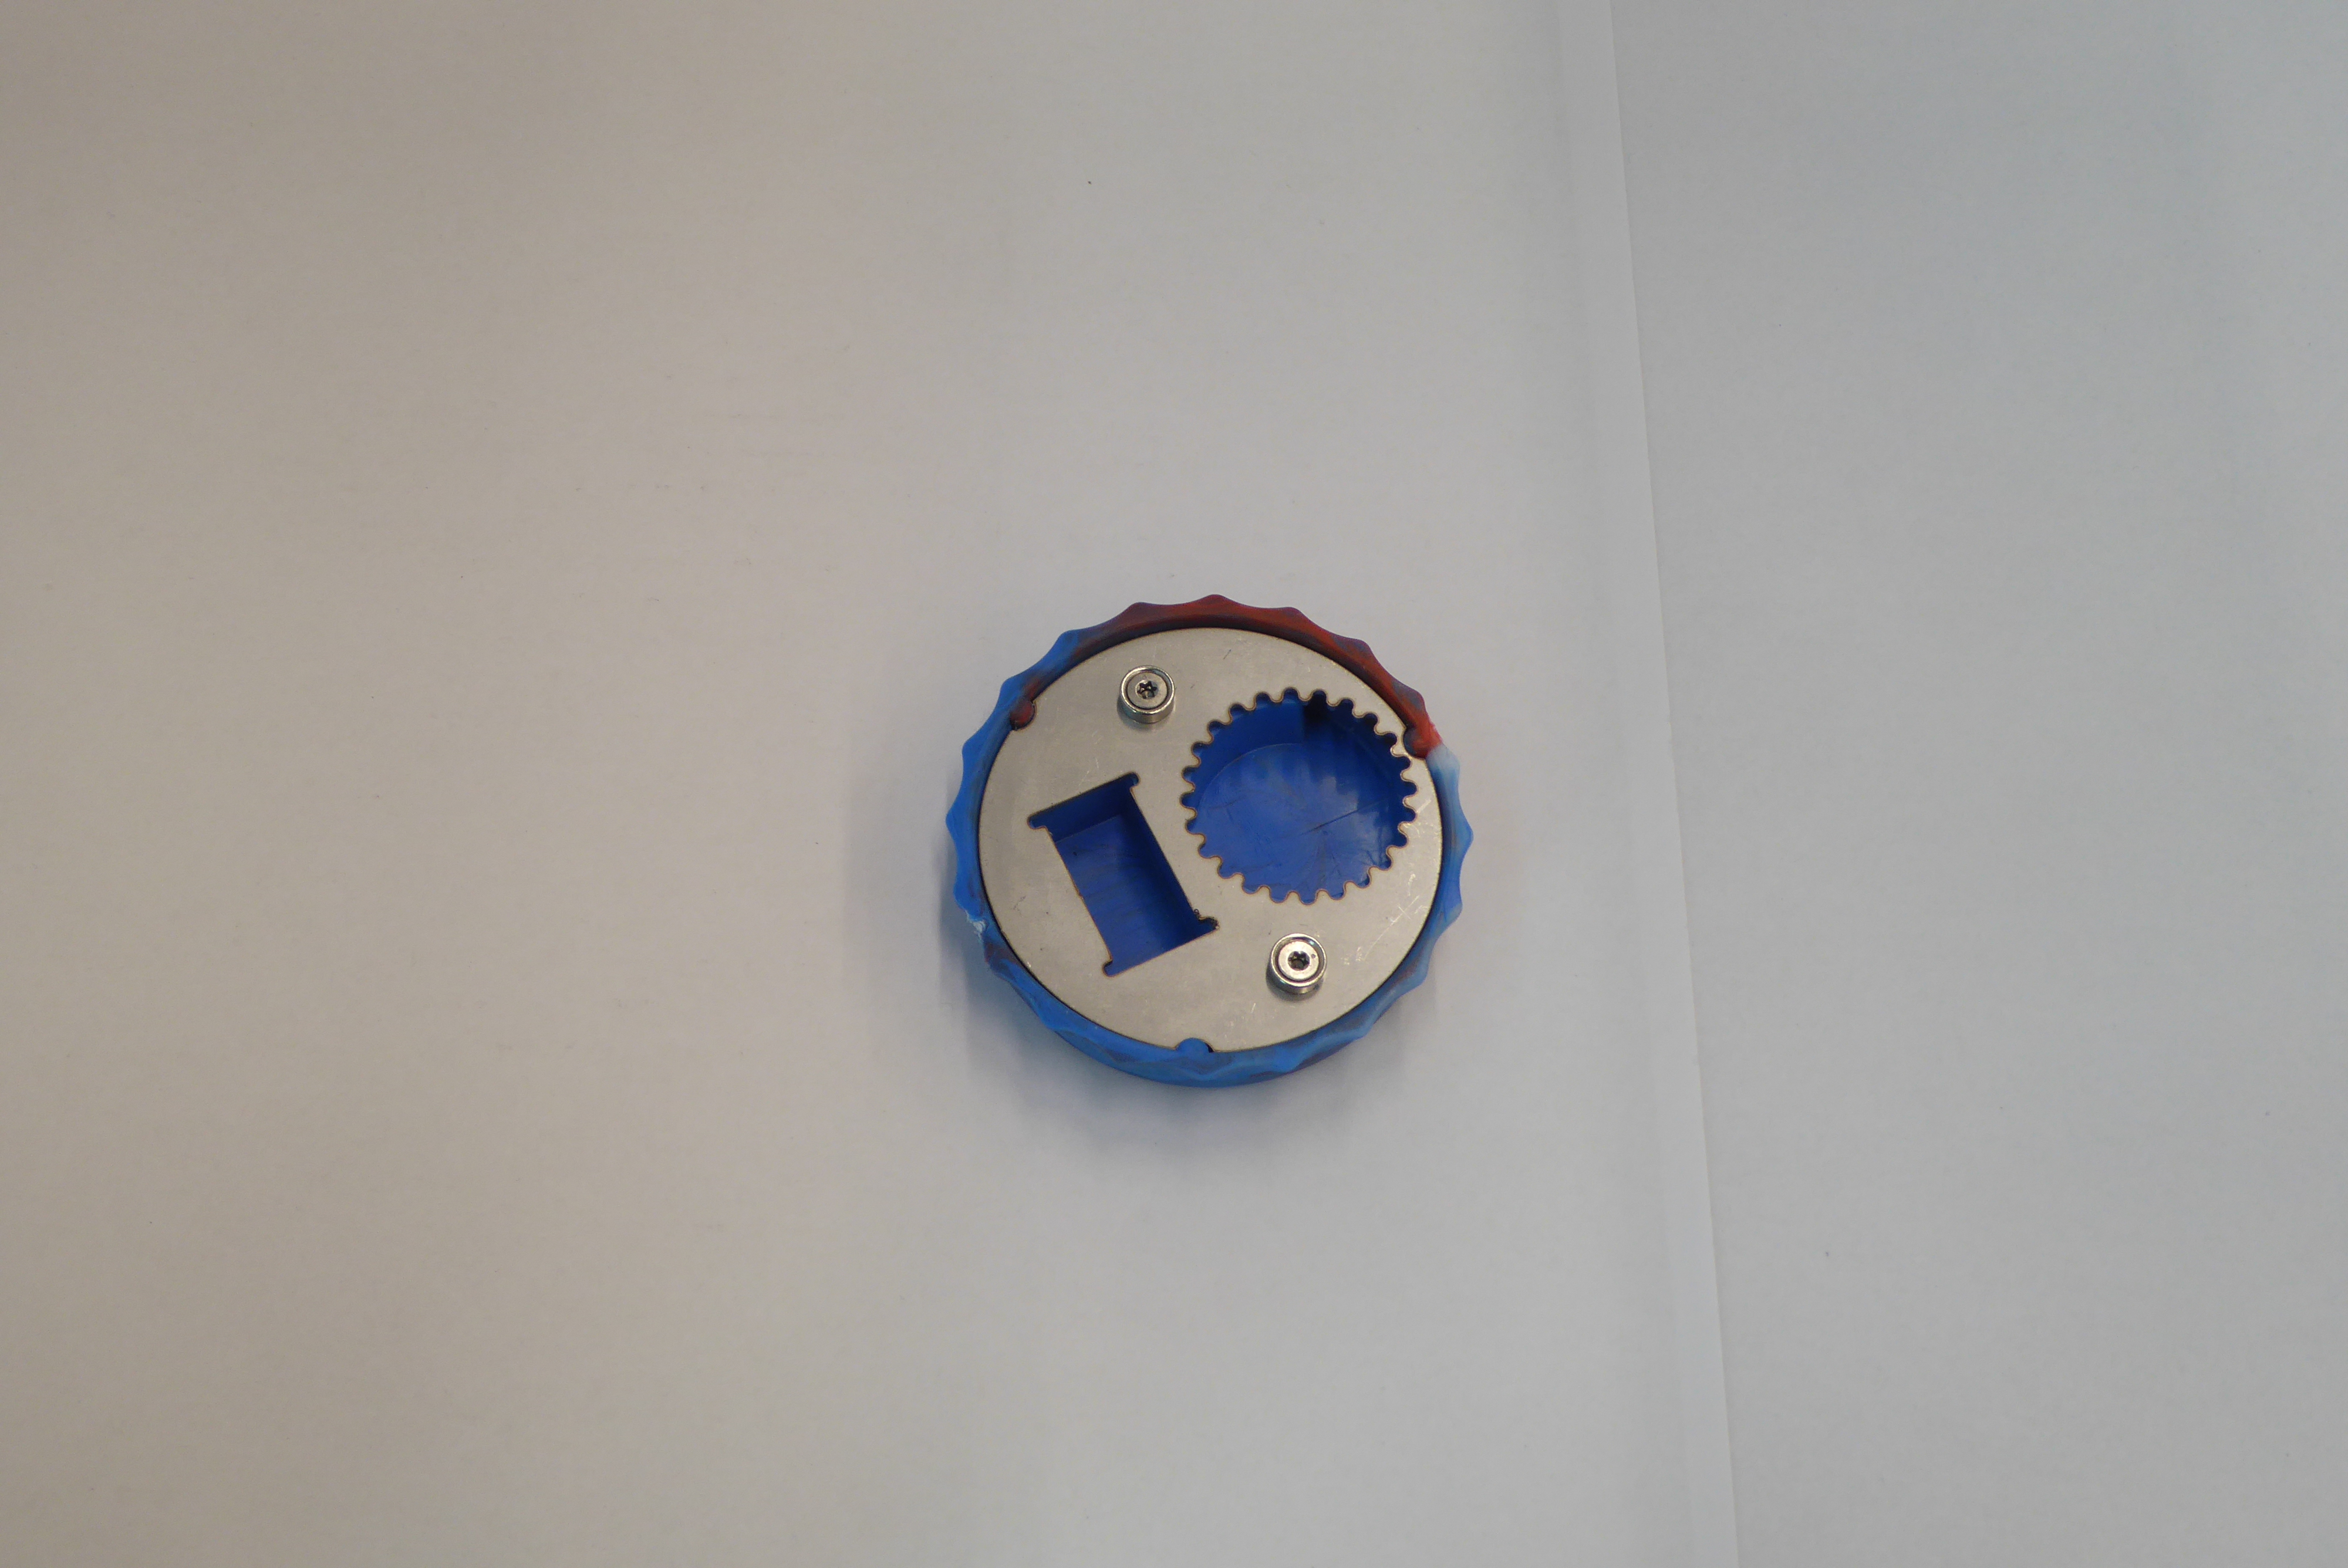
Label: Bottle Opener